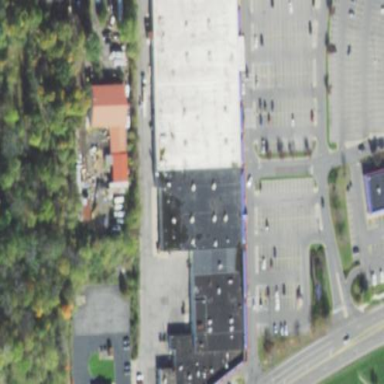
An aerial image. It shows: Retail building.